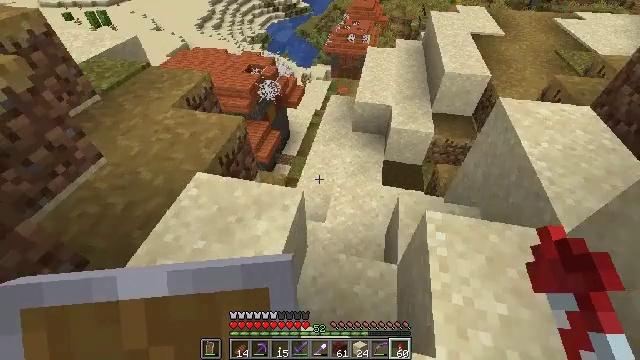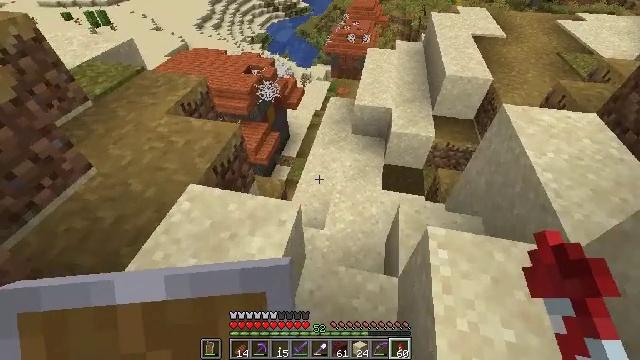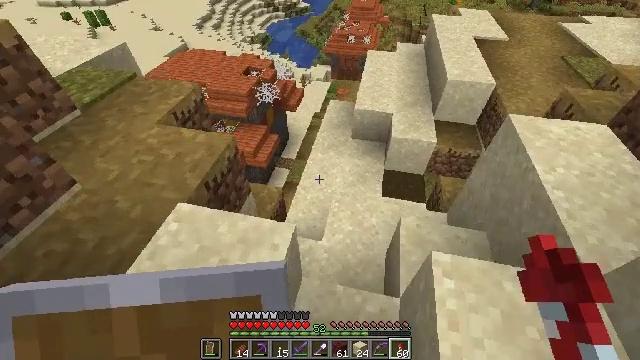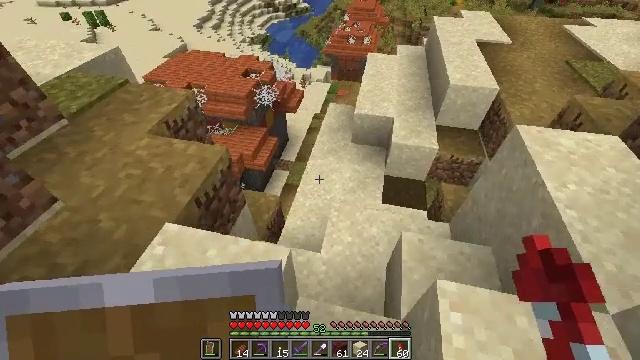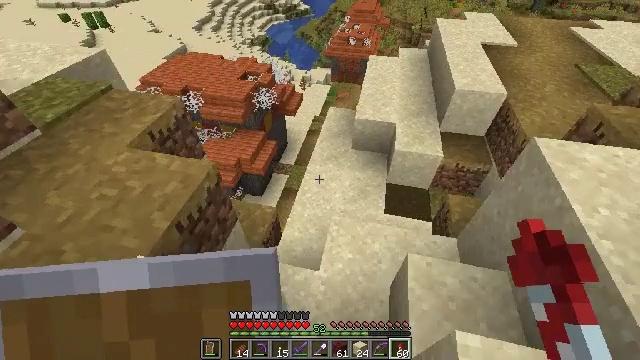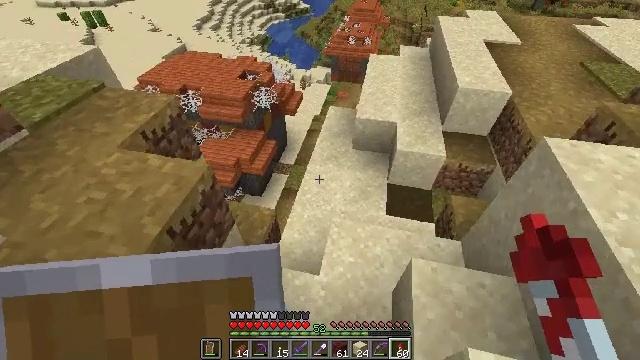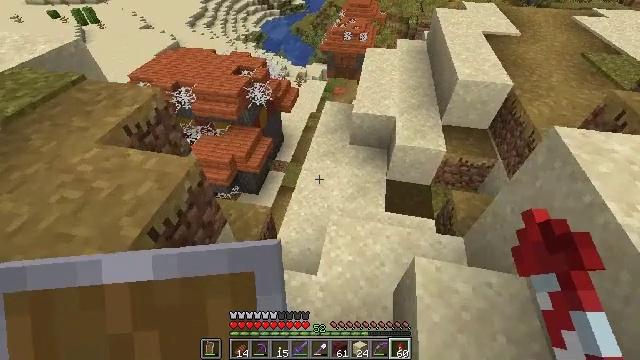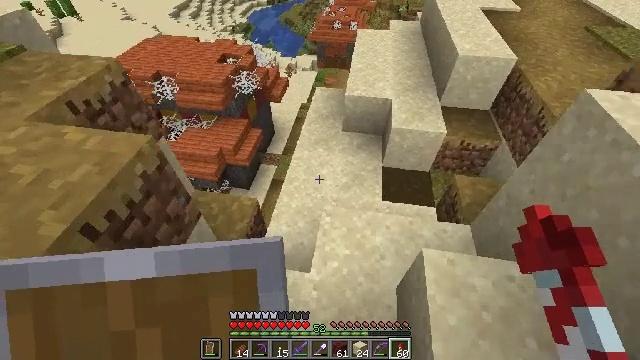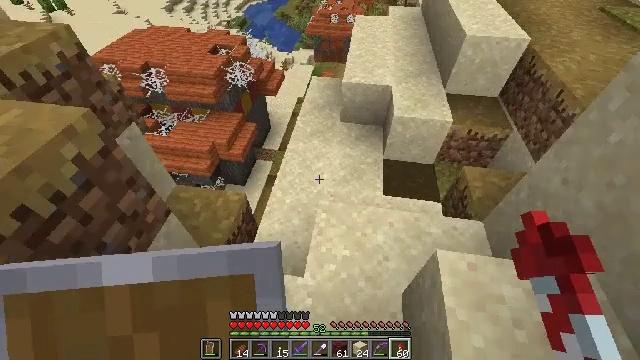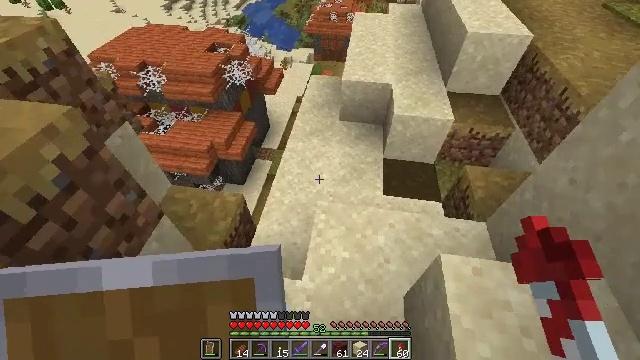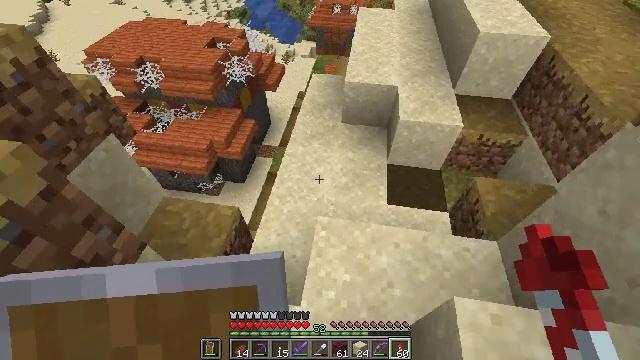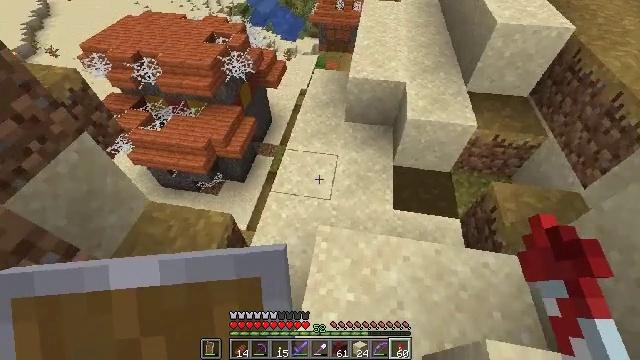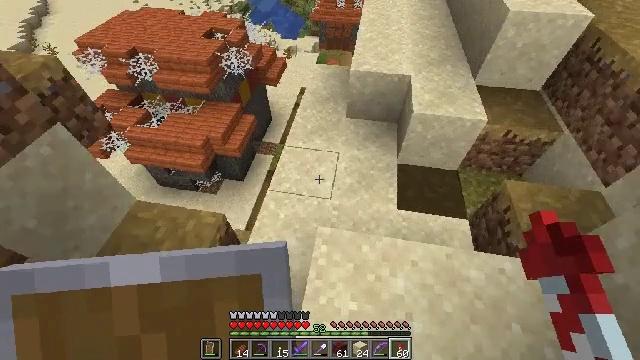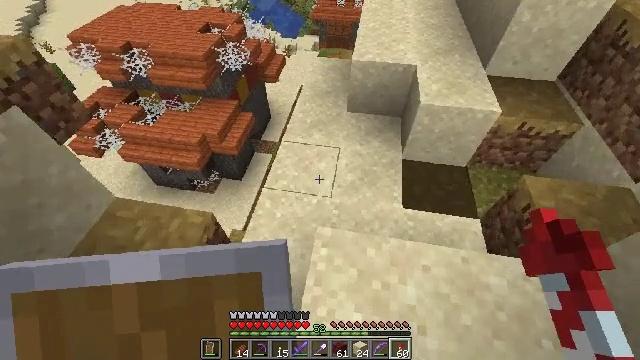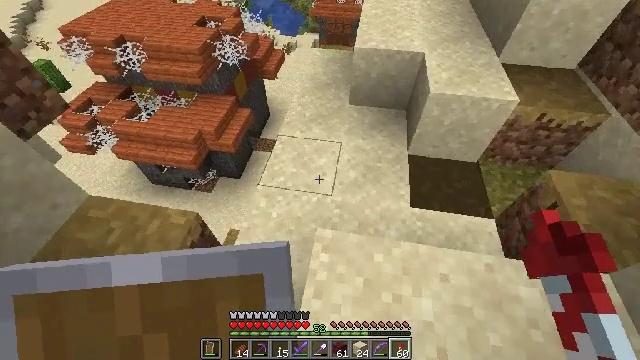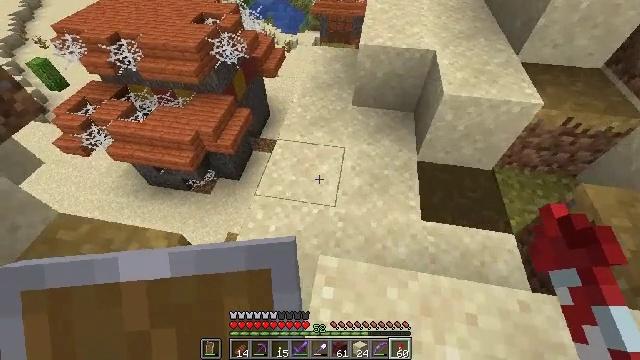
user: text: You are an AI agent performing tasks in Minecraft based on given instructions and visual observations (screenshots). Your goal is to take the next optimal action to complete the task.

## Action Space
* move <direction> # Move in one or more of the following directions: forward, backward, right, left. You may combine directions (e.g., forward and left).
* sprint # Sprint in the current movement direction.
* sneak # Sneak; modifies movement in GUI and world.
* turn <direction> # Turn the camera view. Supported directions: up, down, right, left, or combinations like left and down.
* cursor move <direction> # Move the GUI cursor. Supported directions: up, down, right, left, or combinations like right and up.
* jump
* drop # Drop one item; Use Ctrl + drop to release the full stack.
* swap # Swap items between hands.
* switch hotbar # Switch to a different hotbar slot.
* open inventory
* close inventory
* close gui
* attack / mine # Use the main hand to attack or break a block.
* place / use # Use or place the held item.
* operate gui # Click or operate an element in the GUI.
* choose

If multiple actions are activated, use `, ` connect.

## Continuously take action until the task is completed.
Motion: motion action
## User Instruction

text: Collect the brewing stand for reuse.
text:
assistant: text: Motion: move forward
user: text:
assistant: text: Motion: move forward
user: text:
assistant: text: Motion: move forward
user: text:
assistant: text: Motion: move forward
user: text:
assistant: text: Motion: move forward
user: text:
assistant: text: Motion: move forward
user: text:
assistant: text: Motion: move forward, turn right and down
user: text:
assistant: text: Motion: move forward
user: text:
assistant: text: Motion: move forward
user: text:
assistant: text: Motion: move forward, turn down
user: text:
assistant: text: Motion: move forward
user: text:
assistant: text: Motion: move forward
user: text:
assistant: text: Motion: move forward
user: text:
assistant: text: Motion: move forward
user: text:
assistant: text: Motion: move forward
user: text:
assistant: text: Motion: move forward, turn down
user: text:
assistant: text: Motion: move forward
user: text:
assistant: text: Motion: move forward
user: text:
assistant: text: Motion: move forward
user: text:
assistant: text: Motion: move forward
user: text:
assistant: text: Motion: move forward
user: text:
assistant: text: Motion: move forward
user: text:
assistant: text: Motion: move forward
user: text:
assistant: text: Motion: move forward
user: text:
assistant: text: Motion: move forward
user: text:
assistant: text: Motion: move forward, turn right
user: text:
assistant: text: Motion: move forward, turn right
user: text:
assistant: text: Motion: move forward, turn right
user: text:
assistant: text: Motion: move forward, turn right
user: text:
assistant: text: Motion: move forward